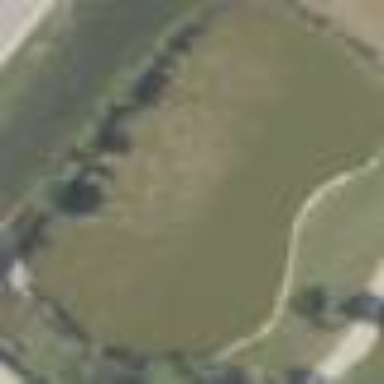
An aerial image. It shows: Water hazard in golf course. The hazard is natural water feature.